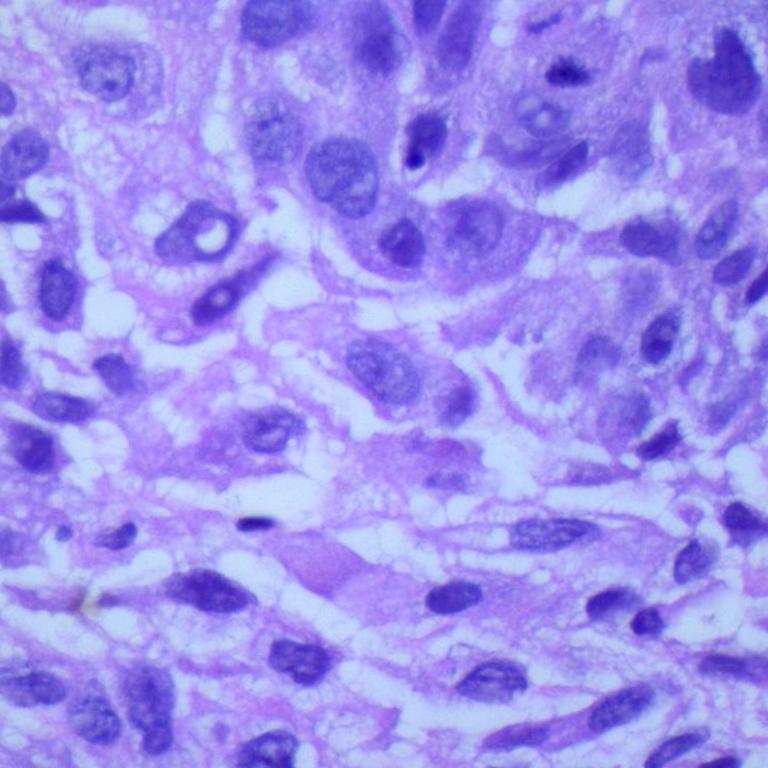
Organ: lung
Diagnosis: squamous carcinomas